如图所示，已知四棱锥的底面是边长为$1$的正方形，$PD\perp AD$，$PC=\sqrt{2}$，$PD=1$，$E,F$分别是$AB,BC$的中点，则直线$AC$到平面$PEF$的距离为$\boldsymbol{\underline{\hspace{1cm}}}$．

\vspace{0.2cm}
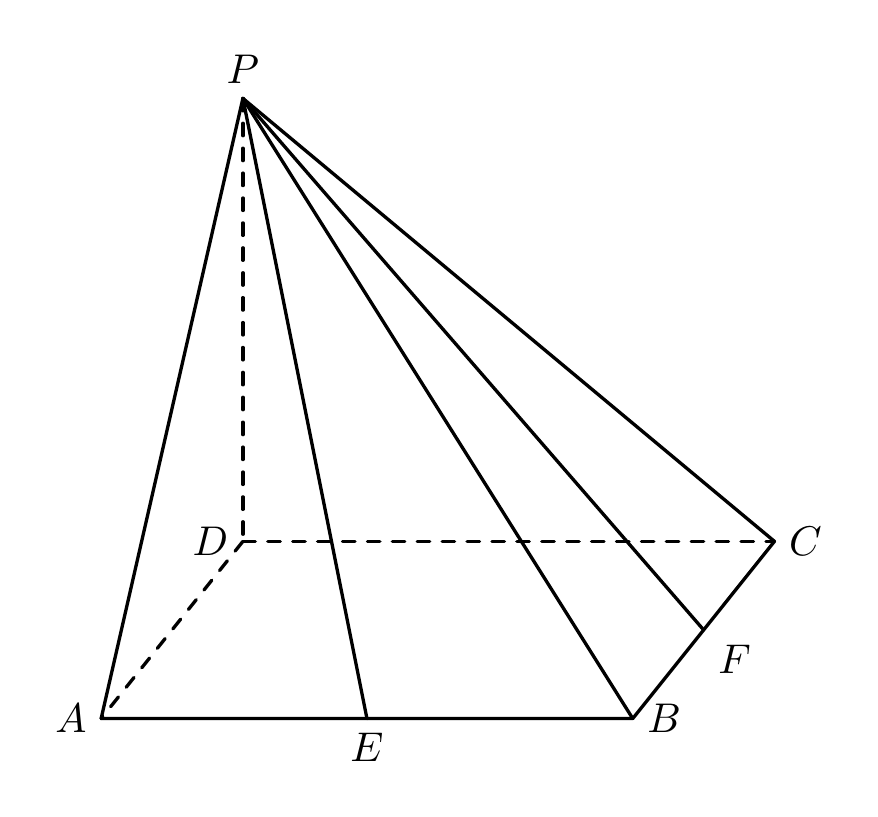
【解答】

\noindent \textbf{【答案】$\boldsymbol{\dfrac{\sqrt{17}}{17}}$}

\vspace{0.2cm}
\noindent \textbf{【详解】}
$\because PD=CD=1$，$PC=\sqrt{2}$，$\therefore PD\perp CD$．
又$PD\perp AD$，$CD\cap AD=D$，$CD,AD\subset$平面$ABCD$，
$\therefore PD\perp$平面$ABCD$，

故建立如图所示的空间直角坐标系．

则各点坐标：
$$D(0,0,0),\ P(0,0,1),\ A(1,0,0),\ E\left(1,\dfrac{1}{2},0\right),\ F\left(\dfrac{1}{2},1,0\right),$$
向量坐标：
$$
\overrightarrow{PE}=\left(1,\dfrac{1}{2},-1\right),\quad \overrightarrow{PF}=\left(\dfrac{1}{2},1,-1\right).
$$

设$\boldsymbol{\vec{n}}=(x,y,z)$为平面$PEF$的法向量，则
$$
\begin{cases}
\boldsymbol{\vec{n}}\cdot\overrightarrow{PE}=0\\
\boldsymbol{\vec{n}}\cdot\overrightarrow{PF}=0
\end{cases}
\implies
\begin{cases}
x+\dfrac{1}{2}y-z=0\\
\dfrac{1}{2}x+y-z=0
\end{cases}
$$
令$y=2$，则
$$
\begin{cases}
x+1-z=0\\
\dfrac{1}{2}x+2-z=0
\end{cases}
\implies x=2,\ z=3,
$$
得平面法向量 $\boldsymbol{\vec{n}}=(2,2,3)$．

因为$AC\parallel EF$，$AC\not\subset$平面$PEF$，$EF\subset$平面$PEF$，
所以$AC\parallel$平面$PEF$，
因此直线$AC$到平面$PEF$的距离，等价于**点$A$到平面$PEF$的距离**．

设点$A$到平面$PEF$的距离为$d_1$，$\overrightarrow{PA}=(1,0,-1)$，则
$$
\boldsymbol{d_1=\dfrac{|\overrightarrow{PA}\cdot\boldsymbol{\vec{n}}|}{|\boldsymbol{\vec{n}}|}=\dfrac{\sqrt{17}}{17}}.
$$

\noindent 故答案为：$\boldsymbol{\dfrac{\sqrt{17}}{17}}$．
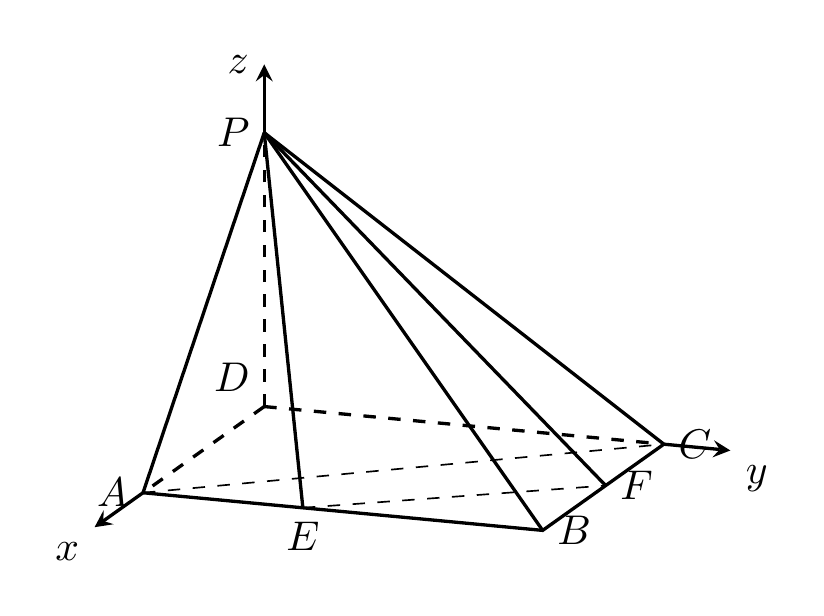